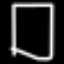
Label: square